Question: Have my table in Big query and have a problem getting an incremental field based on a condition.
Basically every time the score hits below 95% it returns Stage 1 for the first week. If it hits below 95% for a second straight week it returns Stage 2 etc etc. however, if it goes above 95 % the counter resets to "Good". and thereafter returns Stage 1 if it goes below 95% etc etc.

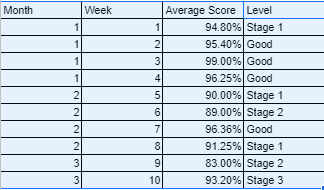
Answer: You can use 'row_number()' -- but after assigning a group based on the count of > 95% values up to each row:
'''
select t.*,
(case when row_number() over (partition by grp order by month, week) = 1
then 'Good'
else concat('Stage ', row_number() over (partition by grp order by month, week) - 1)
end) as level
from (select t.*,
countif(score > 0.95) over (order by month, week) as grp
from t
) t;
'''